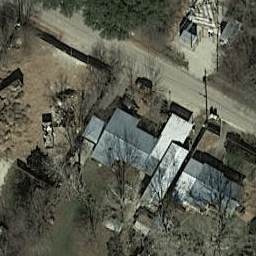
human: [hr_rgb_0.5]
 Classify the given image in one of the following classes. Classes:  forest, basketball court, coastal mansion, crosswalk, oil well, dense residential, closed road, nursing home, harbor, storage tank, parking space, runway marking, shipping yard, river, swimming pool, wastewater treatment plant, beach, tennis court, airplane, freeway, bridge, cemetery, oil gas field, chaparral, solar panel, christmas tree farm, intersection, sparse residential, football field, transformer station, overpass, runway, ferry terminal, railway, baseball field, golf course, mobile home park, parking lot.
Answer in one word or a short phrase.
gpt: sparse residential